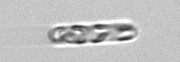
Label: Dactyliosolen_fragilissimus